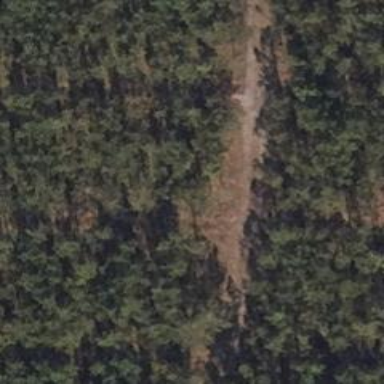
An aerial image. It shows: Grassy track road with grade 4 track type.